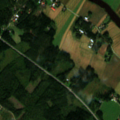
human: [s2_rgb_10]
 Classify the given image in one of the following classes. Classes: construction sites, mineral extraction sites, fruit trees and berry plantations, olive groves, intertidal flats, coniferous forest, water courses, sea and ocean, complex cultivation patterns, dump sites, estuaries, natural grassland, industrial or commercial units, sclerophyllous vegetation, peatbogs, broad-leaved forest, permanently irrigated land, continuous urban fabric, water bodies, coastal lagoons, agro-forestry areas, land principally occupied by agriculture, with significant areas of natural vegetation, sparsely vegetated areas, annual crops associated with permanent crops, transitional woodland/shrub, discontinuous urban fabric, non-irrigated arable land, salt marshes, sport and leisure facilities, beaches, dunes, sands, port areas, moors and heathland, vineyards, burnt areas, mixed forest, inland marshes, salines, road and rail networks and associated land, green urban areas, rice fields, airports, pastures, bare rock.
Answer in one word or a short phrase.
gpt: non-irrigated arable land, coniferous forest, mixed forest, transitional woodland/shrub